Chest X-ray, AP view. Patient: 56 years old, sex F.
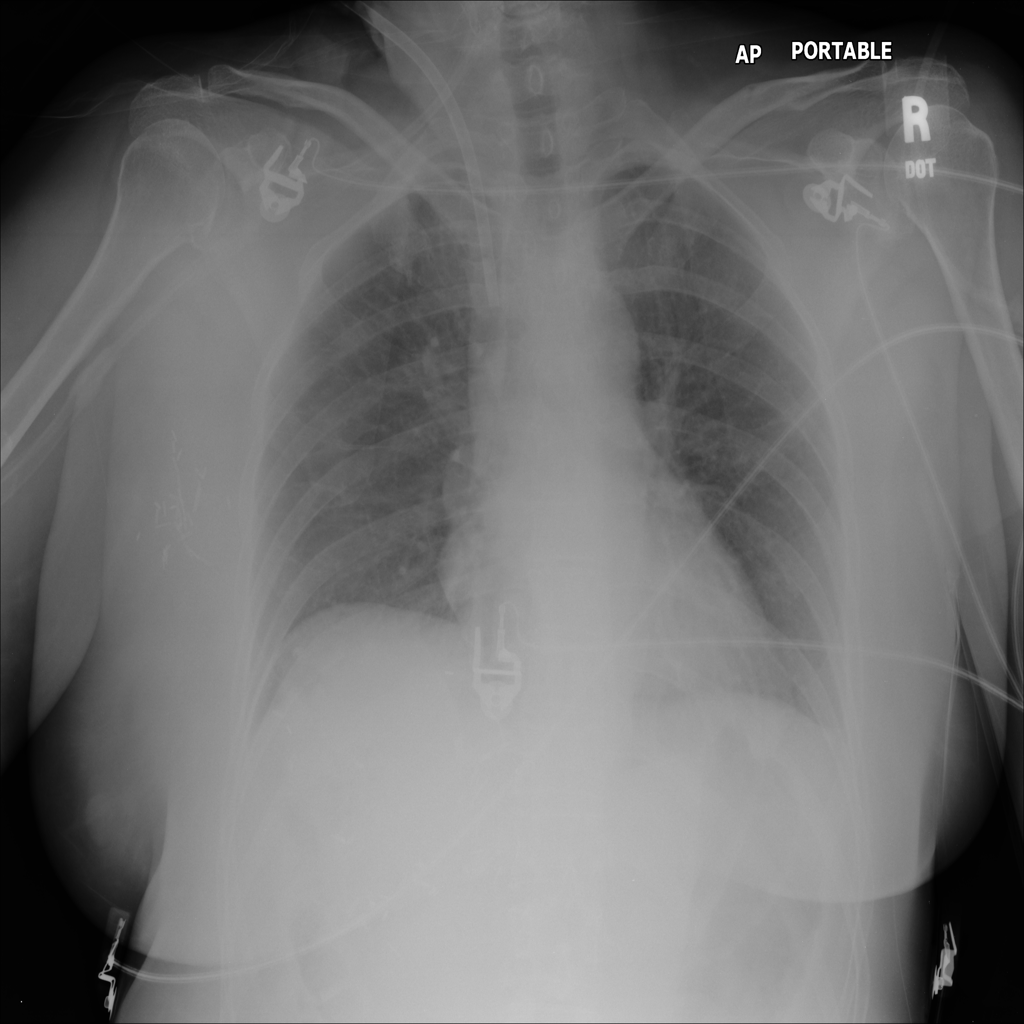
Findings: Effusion